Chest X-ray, PA view. Patient: 30 years old, sex M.
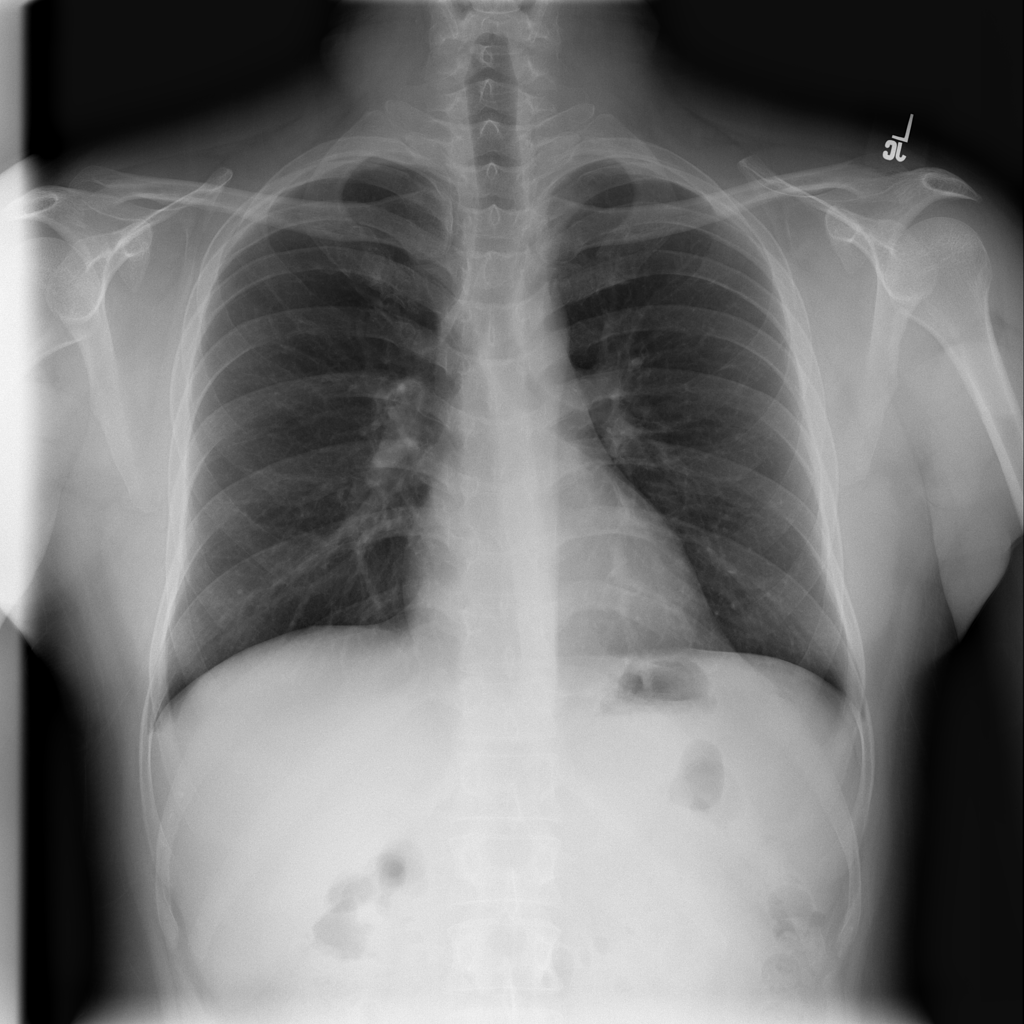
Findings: No Finding